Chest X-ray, PA view. Patient: 58 years old, sex M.
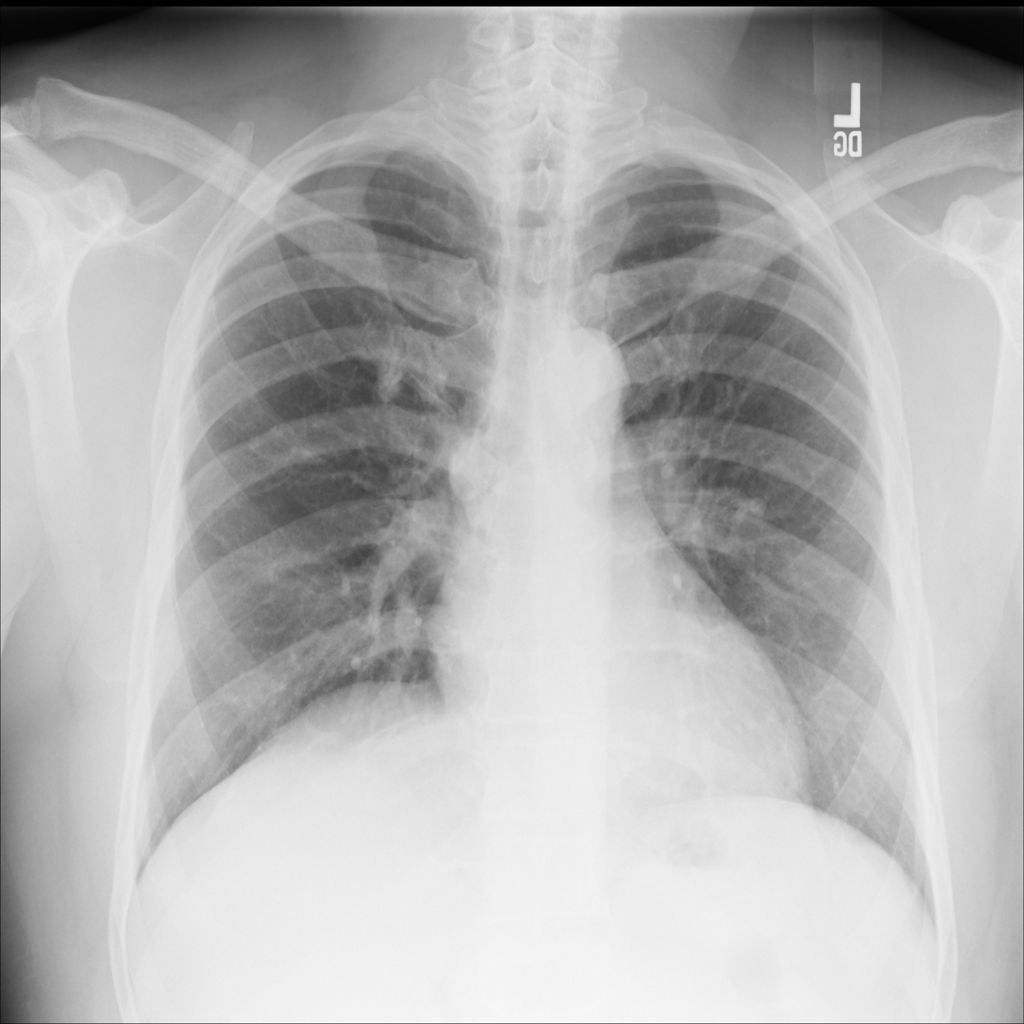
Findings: No Finding